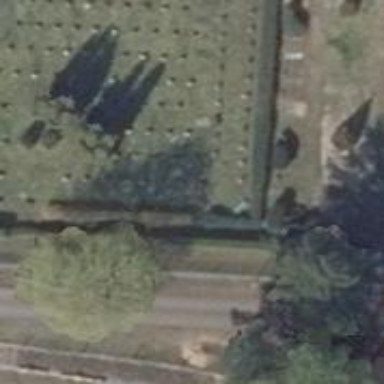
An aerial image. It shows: Historic tomb.